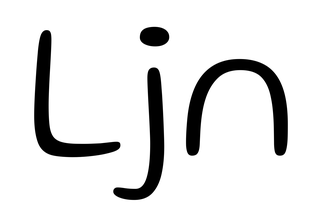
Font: Gluten_ExtraLight